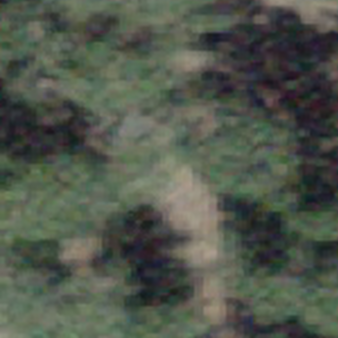
Label: other